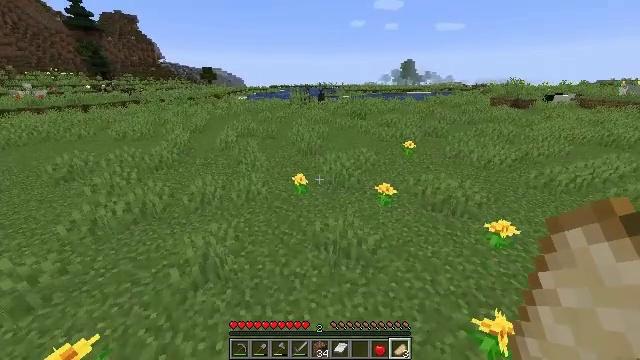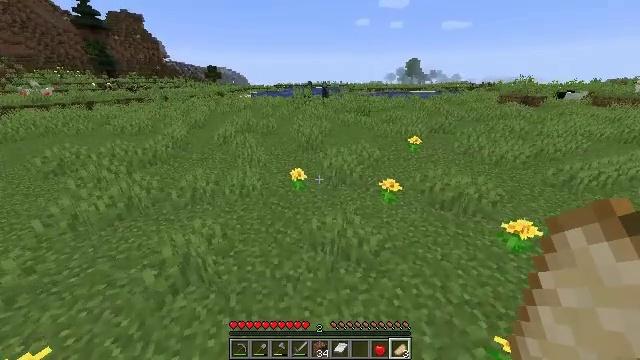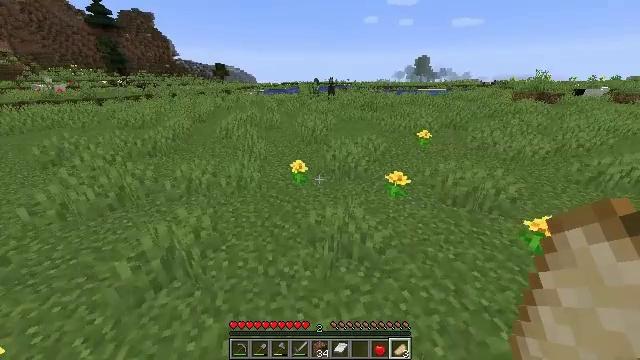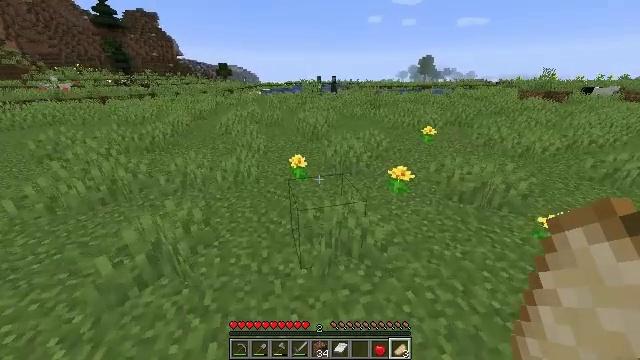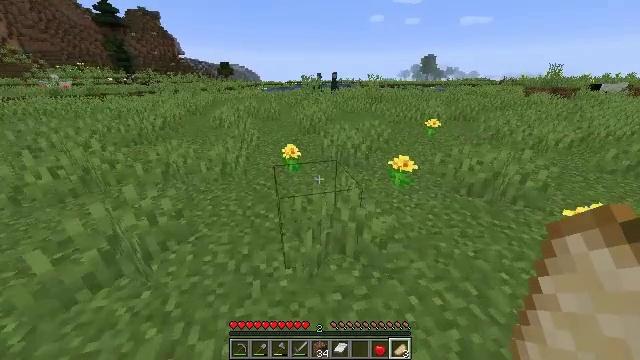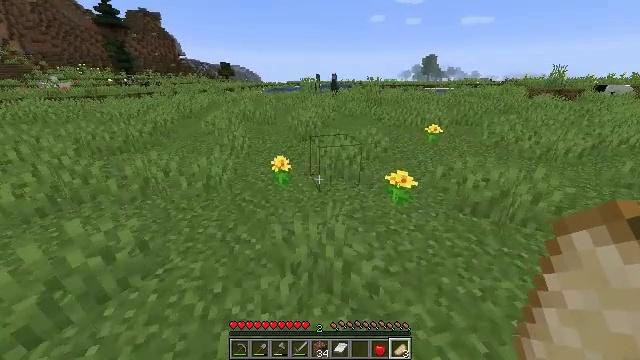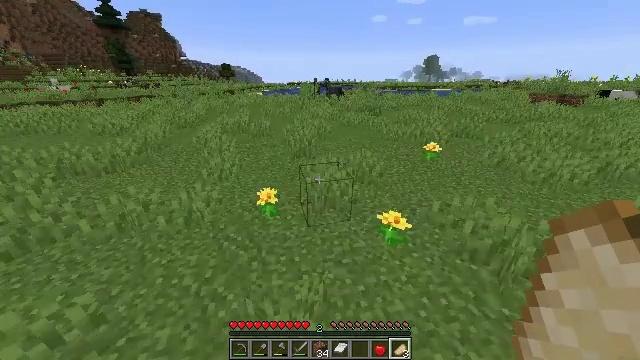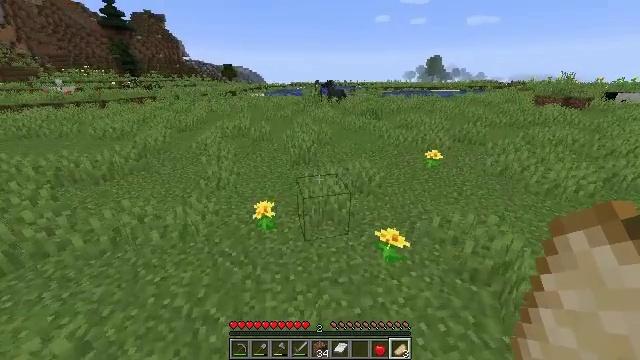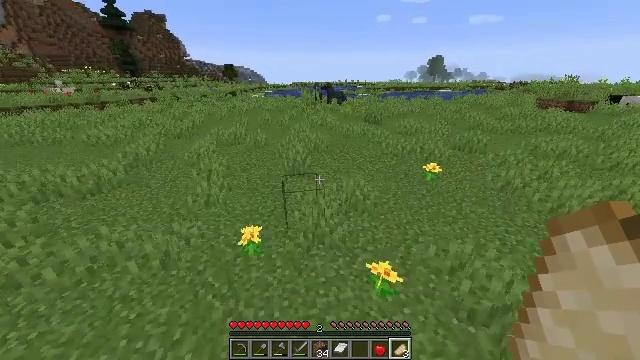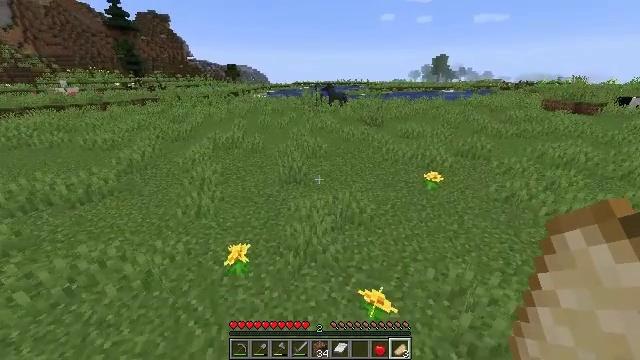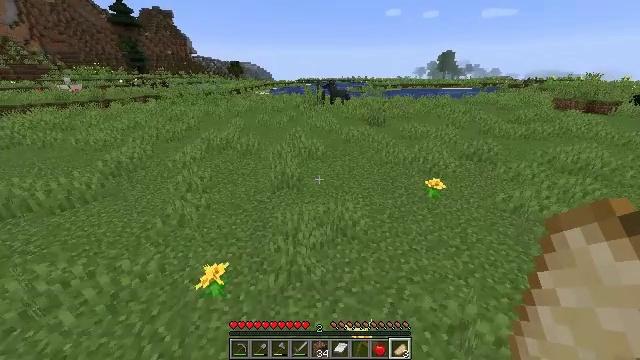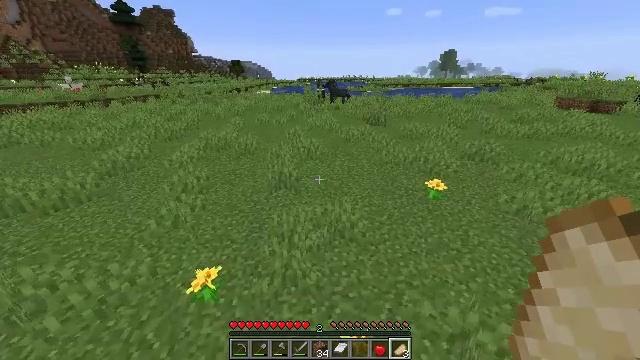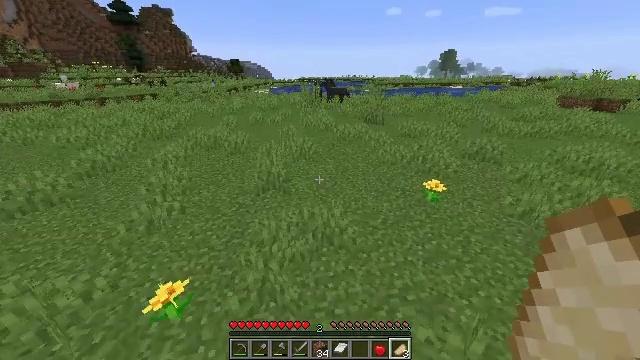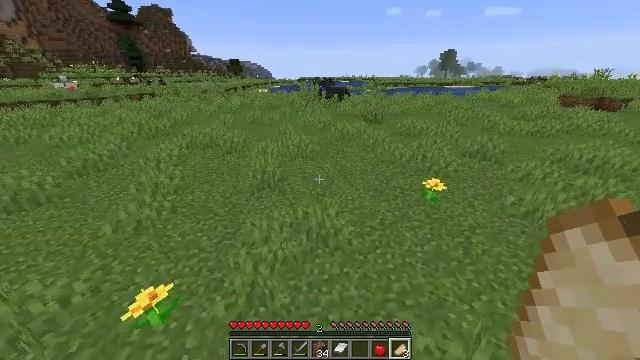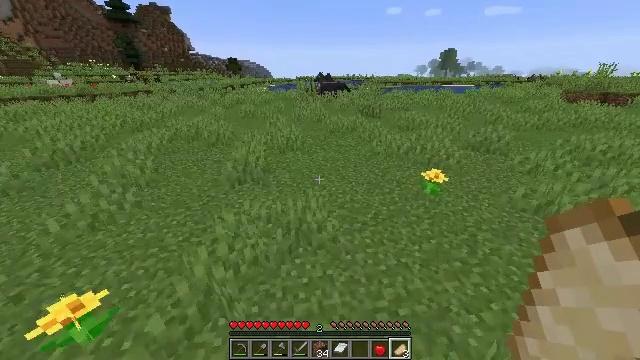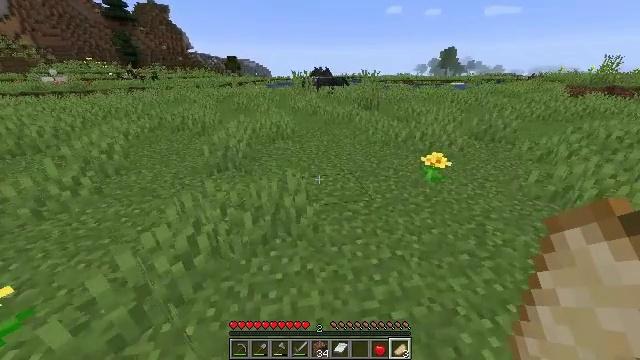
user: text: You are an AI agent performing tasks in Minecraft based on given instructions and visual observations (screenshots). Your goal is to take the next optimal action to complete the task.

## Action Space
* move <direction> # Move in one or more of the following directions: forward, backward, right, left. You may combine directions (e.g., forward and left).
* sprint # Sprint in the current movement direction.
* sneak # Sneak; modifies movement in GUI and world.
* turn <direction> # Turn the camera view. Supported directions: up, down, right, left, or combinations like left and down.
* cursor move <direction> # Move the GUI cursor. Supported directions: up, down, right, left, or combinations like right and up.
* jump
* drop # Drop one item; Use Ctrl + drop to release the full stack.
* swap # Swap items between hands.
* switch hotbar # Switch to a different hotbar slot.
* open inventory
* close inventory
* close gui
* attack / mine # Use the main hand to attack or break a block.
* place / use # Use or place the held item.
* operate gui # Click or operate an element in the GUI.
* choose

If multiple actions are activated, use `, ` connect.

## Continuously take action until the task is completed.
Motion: motion action
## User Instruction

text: Break the clay block to collect it.
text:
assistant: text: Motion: move forward and move right, sprint, turn left, jump
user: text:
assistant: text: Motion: move forward and move right, sprint, turn left, jump
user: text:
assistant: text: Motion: move forward and move right, sprint, jump
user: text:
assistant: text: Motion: move forward and move right, sprint, jump
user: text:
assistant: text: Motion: move forward and move right, sprint, jump
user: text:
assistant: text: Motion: move forward and move right, sprint, jump
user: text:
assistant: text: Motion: move forward and move right, sprint, jump
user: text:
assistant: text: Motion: move forward and move right, sprint, jump
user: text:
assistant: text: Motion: move forward and move right, sprint, jump
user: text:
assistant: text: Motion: move forward and move right, sprint, turn left, jump
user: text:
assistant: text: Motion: move forward and move right, sprint, jump
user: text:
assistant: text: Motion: move forward and move right, sprint, jump
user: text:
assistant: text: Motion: move forward and move right, sprint, jump
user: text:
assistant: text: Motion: move forward and move right, sprint, jump
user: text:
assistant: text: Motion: move forward and move right, sprint, jump
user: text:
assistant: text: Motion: move forward and move right, sprint, jump
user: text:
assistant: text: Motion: move forward and move right, sprint, jump
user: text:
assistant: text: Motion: move forward and move right, sprint, jump
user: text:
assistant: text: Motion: move forward and move right, sprint, jump
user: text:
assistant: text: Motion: move forward and move right, sprint, jump
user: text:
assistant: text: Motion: move forward and move right, sprint, jump
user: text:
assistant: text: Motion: move forward and move right, sprint, jump
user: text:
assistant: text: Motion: move forward and move right, sprint, jump
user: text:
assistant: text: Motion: move forward and move right, sprint, jump
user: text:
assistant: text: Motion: move forward and move right, sprint, jump
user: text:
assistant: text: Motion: move forward and move right, sprint, jump
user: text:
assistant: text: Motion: move forward and move right, sprint, jump
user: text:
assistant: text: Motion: move forward and move right, sprint, jump
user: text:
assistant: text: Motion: move forward and move right, sprint, jump
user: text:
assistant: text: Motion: move forward and move right, sprint, jump